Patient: sex F, age 26
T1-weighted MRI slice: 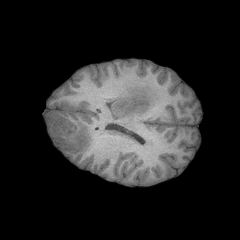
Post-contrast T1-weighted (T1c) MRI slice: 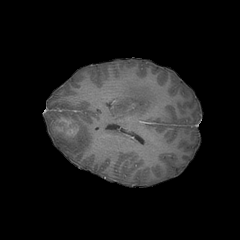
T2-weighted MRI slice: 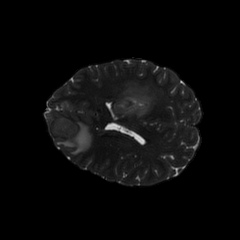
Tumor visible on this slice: yes
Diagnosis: Glioblastoma, IDH-wildtype
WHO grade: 4